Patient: sex F, age 69
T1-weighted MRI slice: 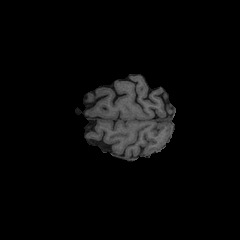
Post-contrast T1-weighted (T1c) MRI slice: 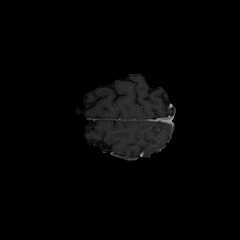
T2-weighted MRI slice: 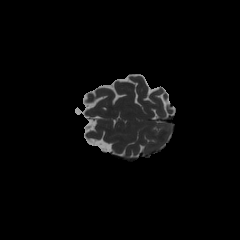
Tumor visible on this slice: no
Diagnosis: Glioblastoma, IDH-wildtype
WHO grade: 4